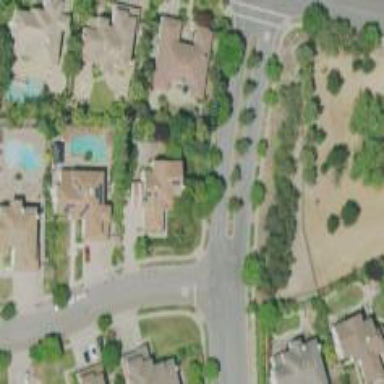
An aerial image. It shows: Residential road.